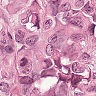
Metastatic tissue present: yes